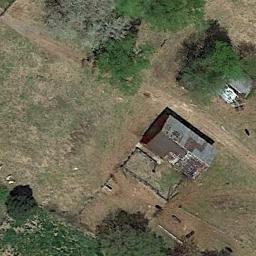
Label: sparse_residential